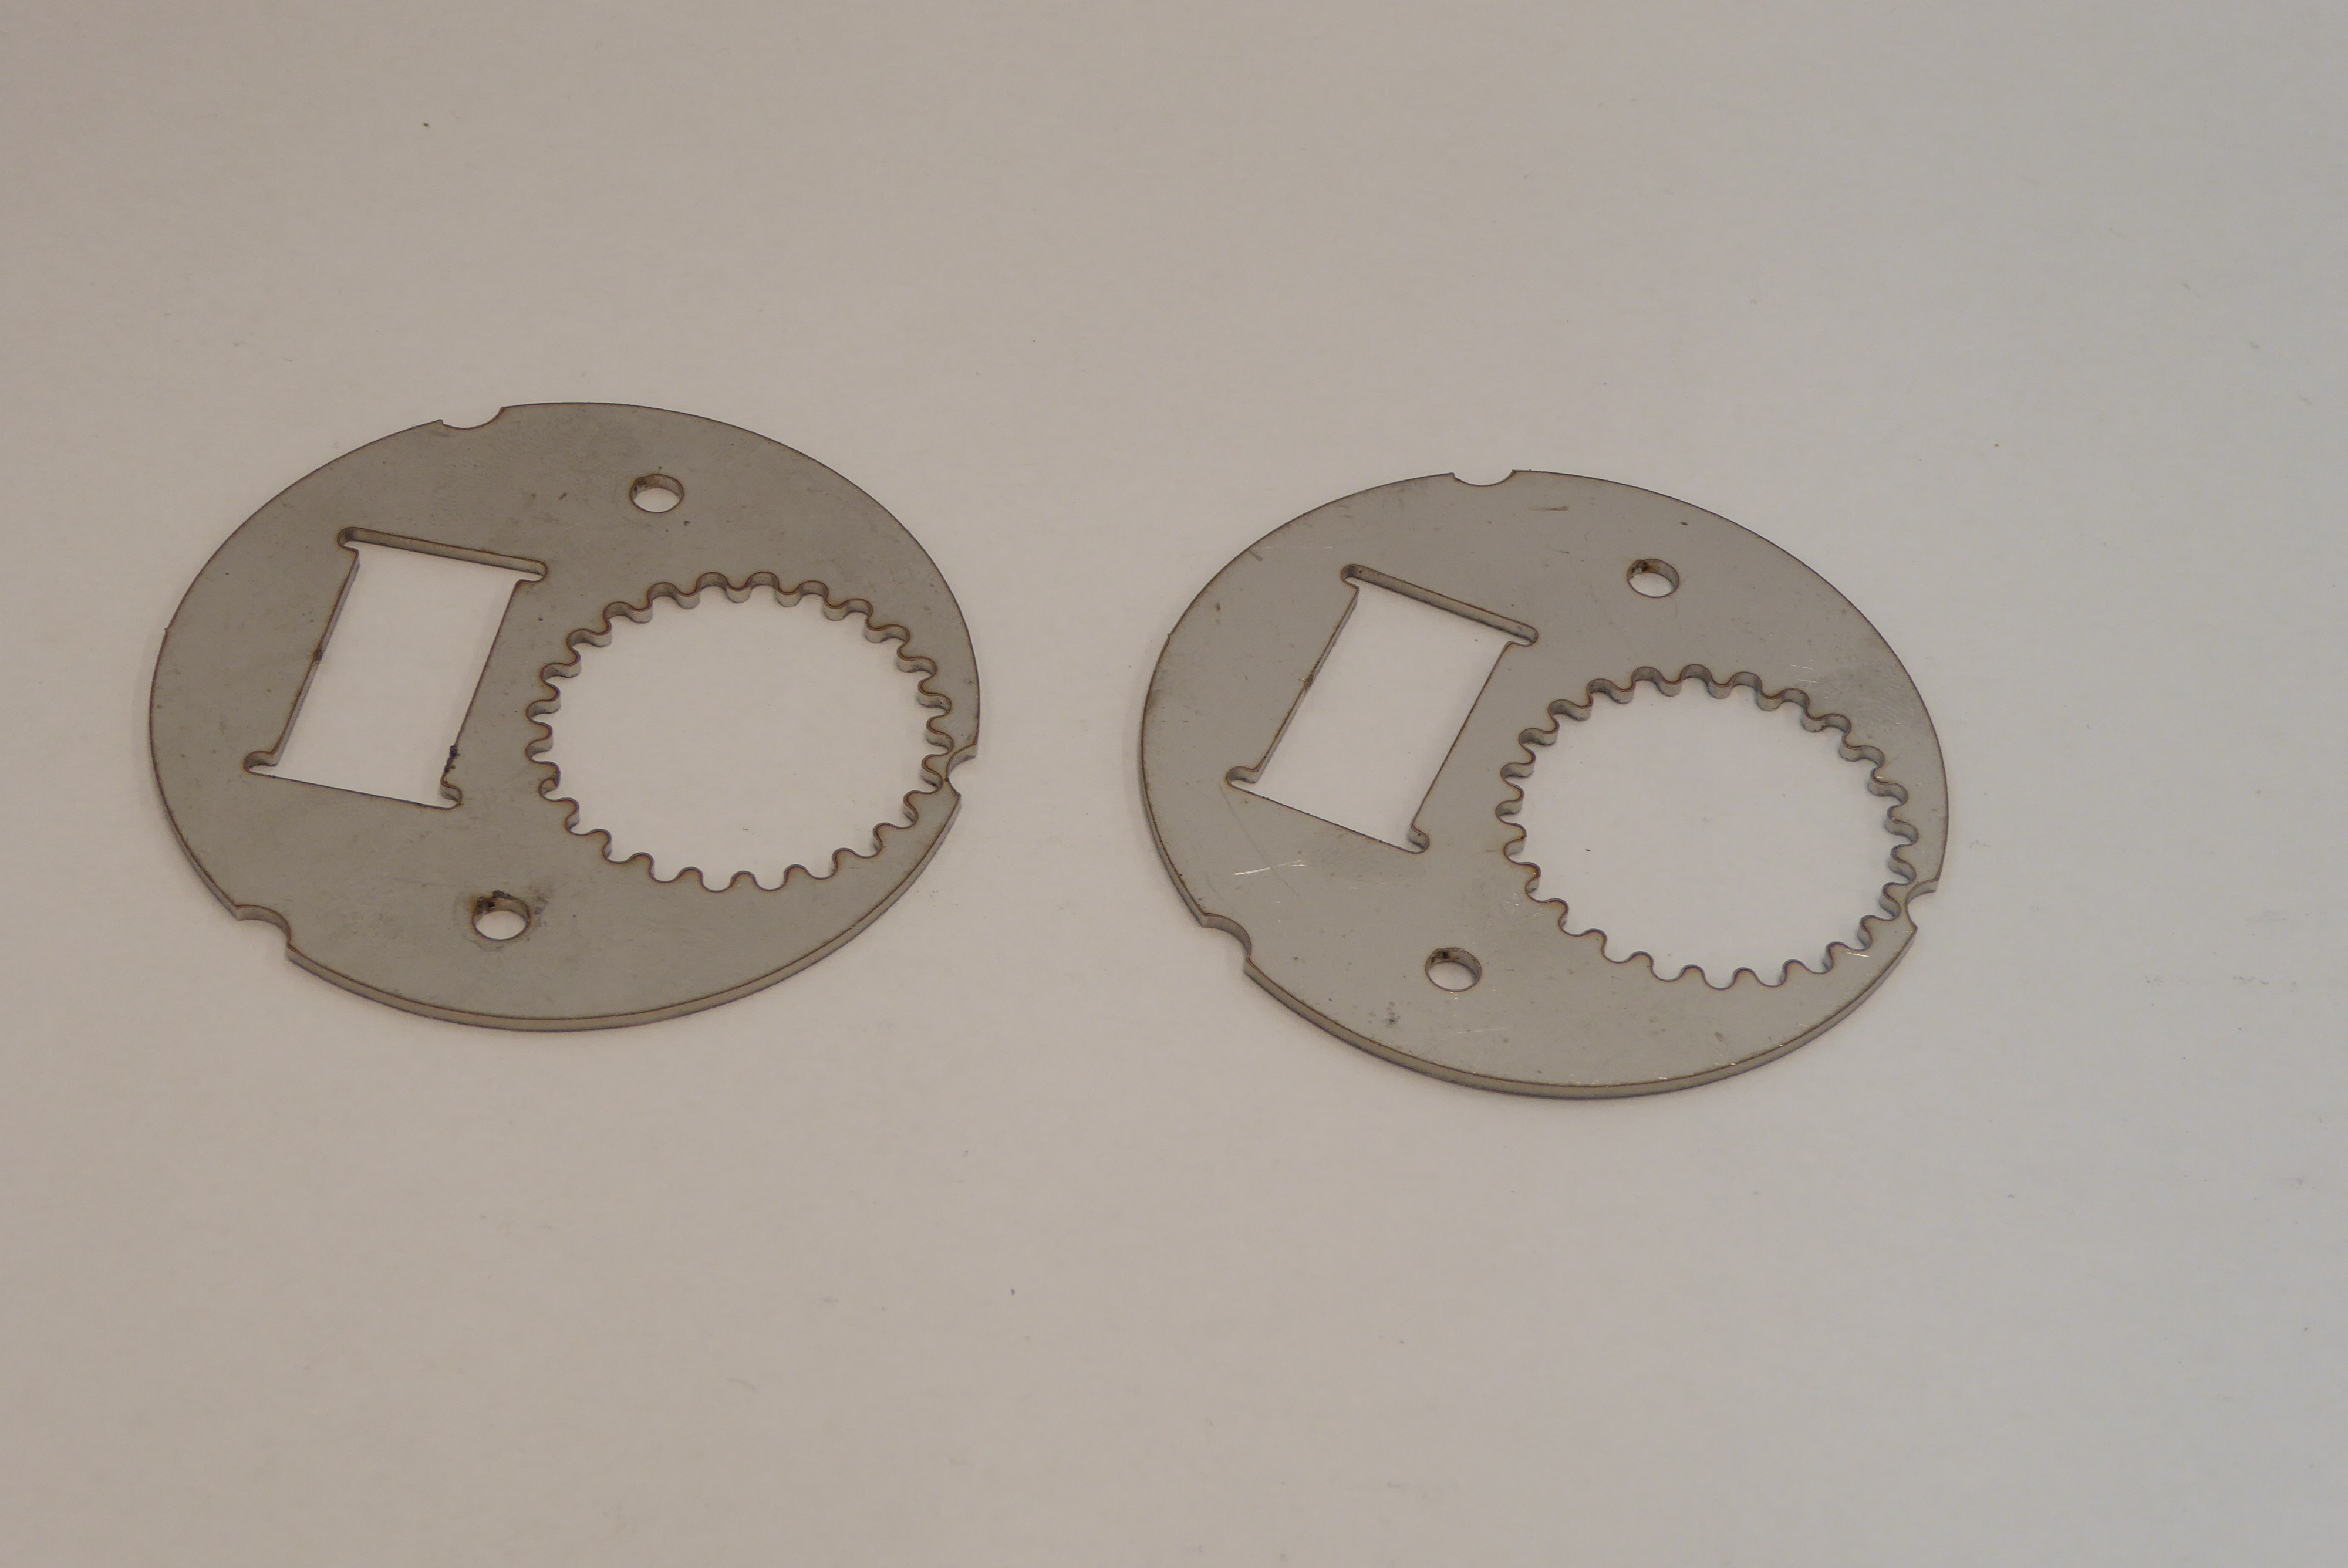
Label: Bottle Opener - Inlay